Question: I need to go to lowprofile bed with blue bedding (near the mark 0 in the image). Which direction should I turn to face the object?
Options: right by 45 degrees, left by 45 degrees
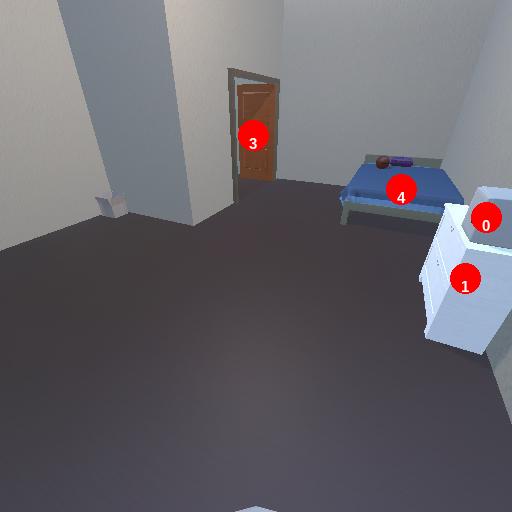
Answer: right by 45 degrees